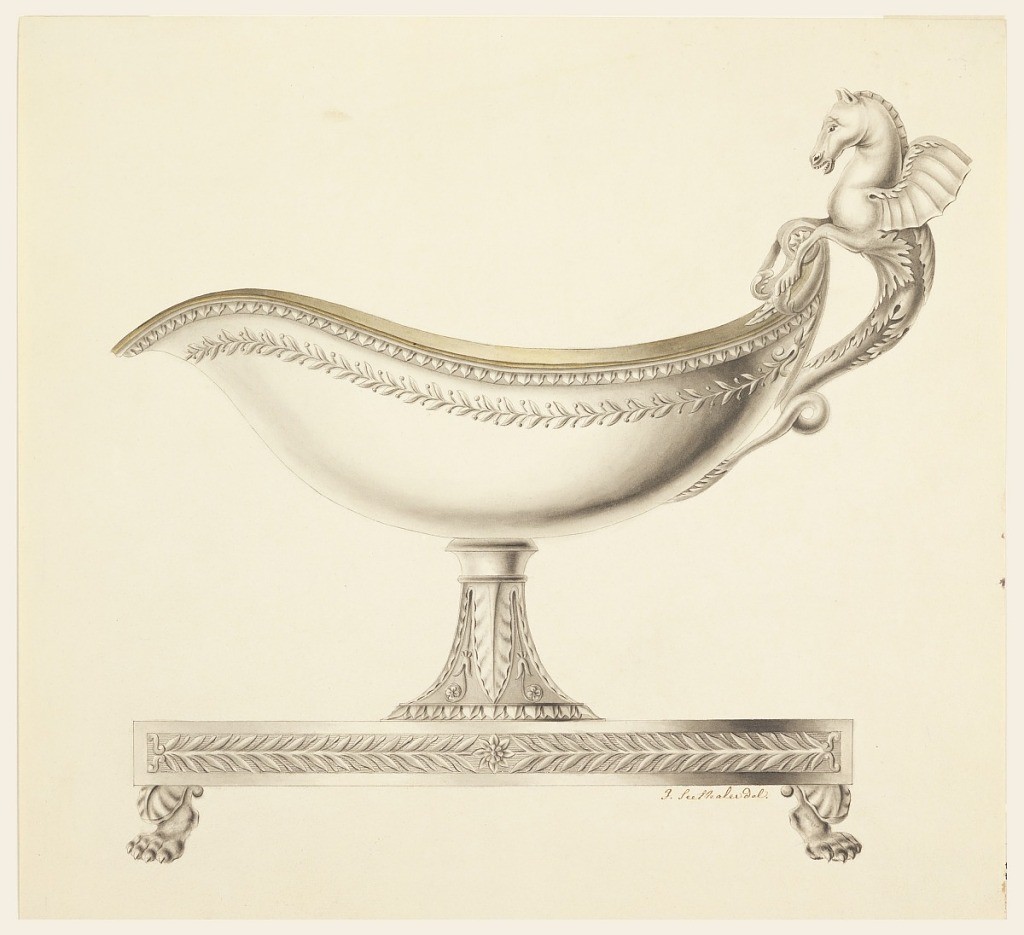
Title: Elevation of a Sauce Boat
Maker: Joseph Anton Seethaler II, German, 1799–1868
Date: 1810
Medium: Pen, washes, black ink, sepia washes
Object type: Drawing
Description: The sauceboat is made of gilded silver.  The bowl is oval shaped, decorated with a small medallion under the lip, a leaf pattern and narrower border under the rim.  The handle consists of a winged sea horse.  The support is decorated with palm leaves, and the base, which rests on lions' feet, has leaf motifs along the sides.